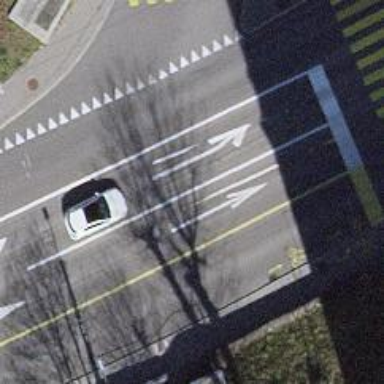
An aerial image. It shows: Secondary road with asphalt surface and trolley wire.